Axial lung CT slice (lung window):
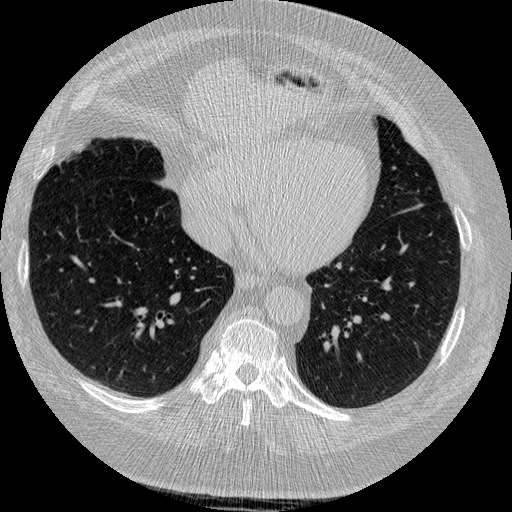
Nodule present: no